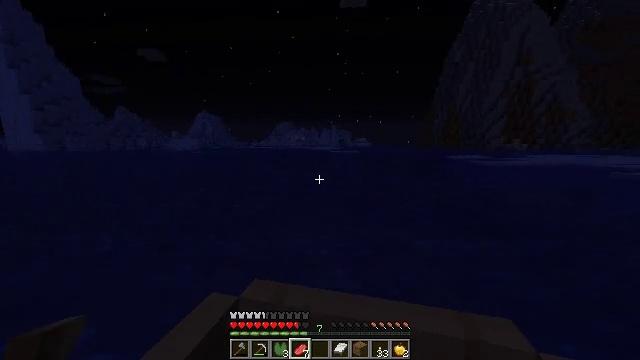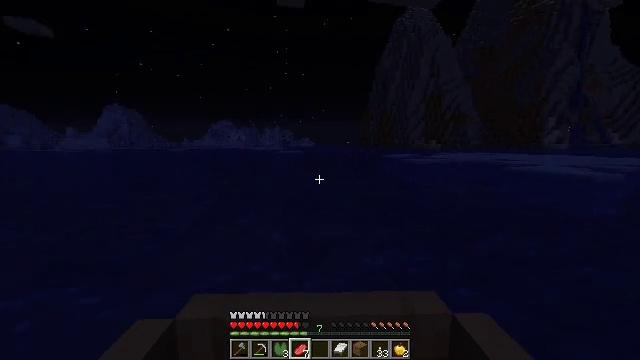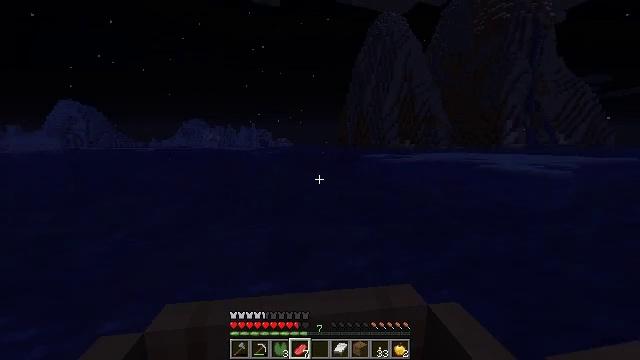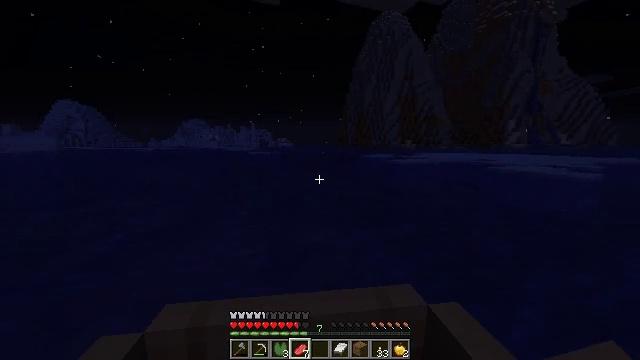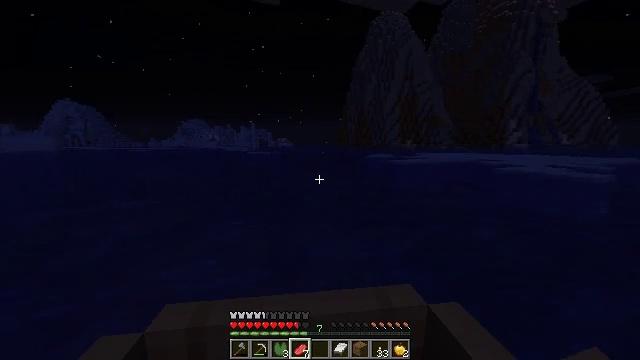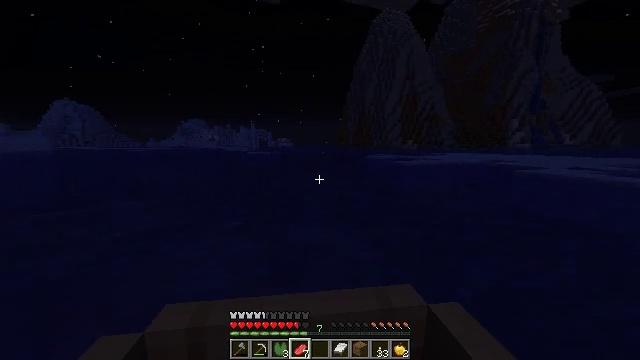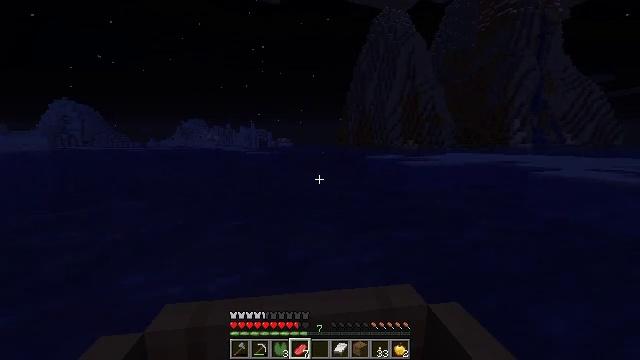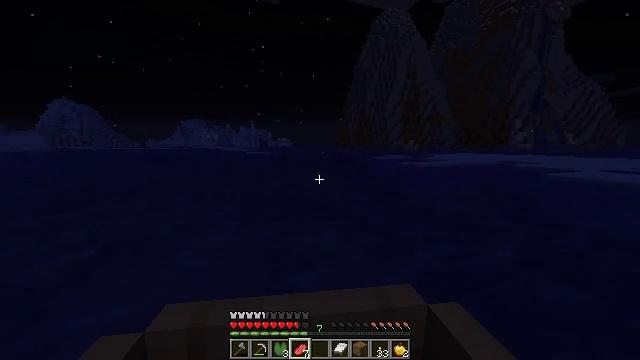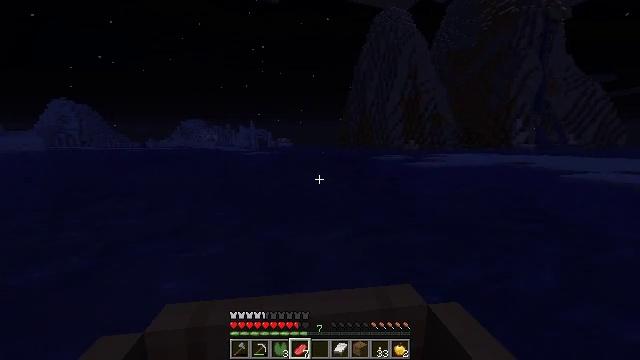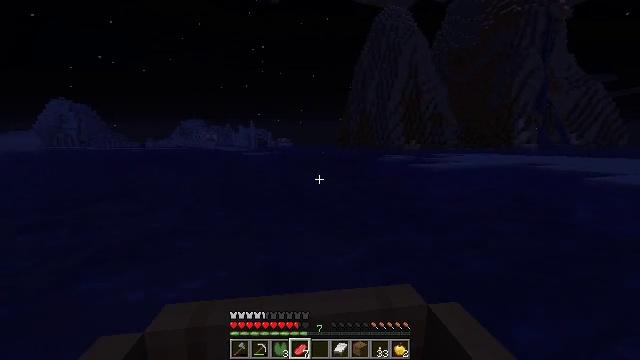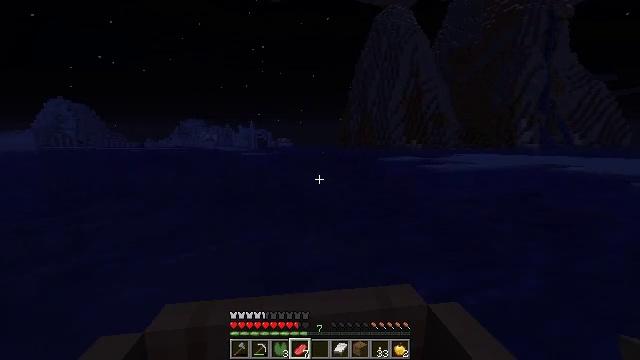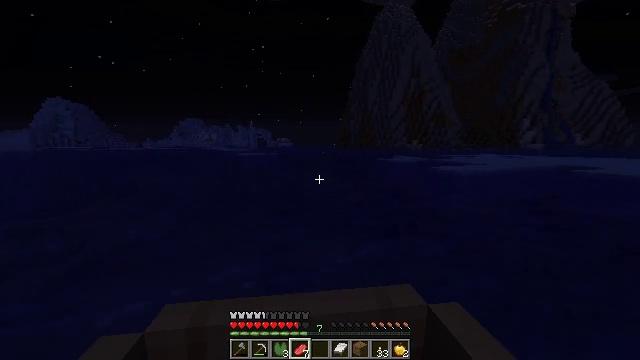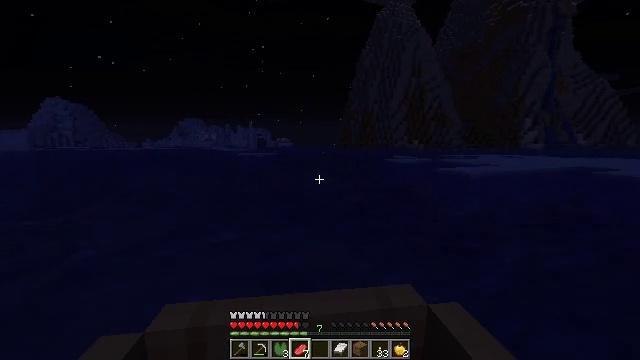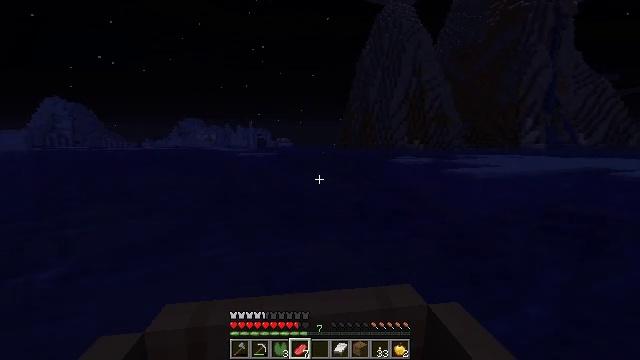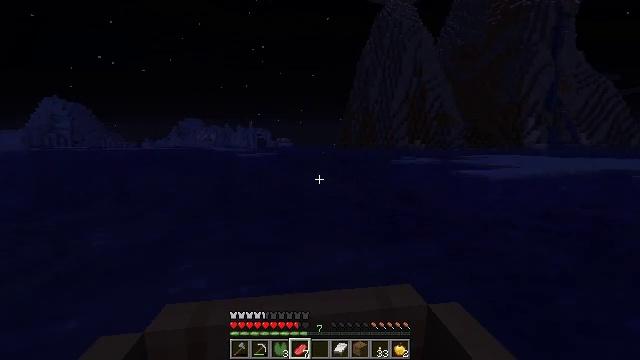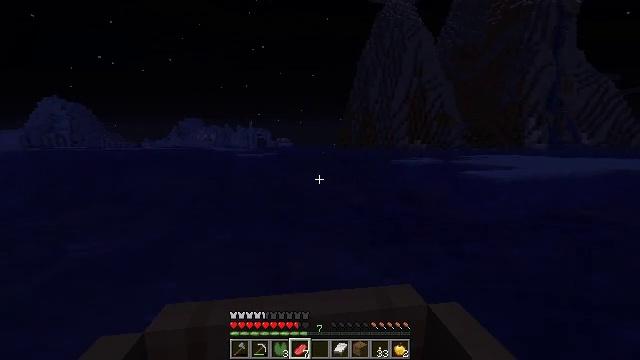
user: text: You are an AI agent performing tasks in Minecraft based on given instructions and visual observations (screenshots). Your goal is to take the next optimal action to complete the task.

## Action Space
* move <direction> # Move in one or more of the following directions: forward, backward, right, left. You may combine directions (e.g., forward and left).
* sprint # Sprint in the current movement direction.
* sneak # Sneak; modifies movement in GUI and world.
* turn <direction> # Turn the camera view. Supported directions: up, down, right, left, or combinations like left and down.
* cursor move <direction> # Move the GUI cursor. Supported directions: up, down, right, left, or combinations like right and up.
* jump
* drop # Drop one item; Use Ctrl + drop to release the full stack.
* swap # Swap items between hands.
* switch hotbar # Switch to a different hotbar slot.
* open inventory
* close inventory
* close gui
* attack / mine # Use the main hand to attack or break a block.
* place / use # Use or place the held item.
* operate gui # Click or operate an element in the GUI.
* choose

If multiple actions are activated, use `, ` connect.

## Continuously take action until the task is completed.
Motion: motion action
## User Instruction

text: Break the mossy stone bricks in a structure.
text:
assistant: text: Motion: move forward, sprint, turn right
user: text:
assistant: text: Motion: move forward, sprint, turn right
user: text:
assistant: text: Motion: move forward, sprint
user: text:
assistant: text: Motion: move forward, sprint
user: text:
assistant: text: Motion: move forward, sprint
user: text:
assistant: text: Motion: move forward, sprint
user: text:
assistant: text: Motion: move forward, sprint
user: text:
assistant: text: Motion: move forward, sprint
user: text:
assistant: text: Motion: move forward, sprint
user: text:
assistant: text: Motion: move forward, sprint
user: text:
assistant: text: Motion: move forward, sprint
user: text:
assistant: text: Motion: move forward, sprint
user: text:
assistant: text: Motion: move forward, sprint
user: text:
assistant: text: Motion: move forward, sprint
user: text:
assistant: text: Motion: move forward, sprint
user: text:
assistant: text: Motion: move forward and move right, sprint
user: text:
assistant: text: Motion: move forward and move right, sprint
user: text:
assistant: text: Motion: move forward and move right, sprint
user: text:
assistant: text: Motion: move forward, sprint
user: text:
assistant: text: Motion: move forward, sprint
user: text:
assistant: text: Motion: move forward, sprint
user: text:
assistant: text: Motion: move forward, sprint, turn left
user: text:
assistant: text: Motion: move forward, sprint
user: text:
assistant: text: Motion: move forward, sprint
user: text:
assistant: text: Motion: move forward, sprint, turn left
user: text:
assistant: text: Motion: move forward, sprint, turn left
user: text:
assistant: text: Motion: move forward, sprint, turn left
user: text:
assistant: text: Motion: move forward, sprint, turn left
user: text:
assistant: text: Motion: move forward, sprint, turn left
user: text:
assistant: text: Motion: move forward, sprint, turn left